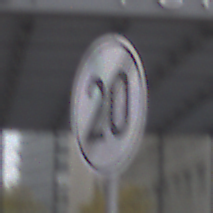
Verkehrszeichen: EndeGeschwindigkeit20
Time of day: MorningAfternoon
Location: Outdoor (Urban)
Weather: Overcast
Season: NotSpecified
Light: Natural